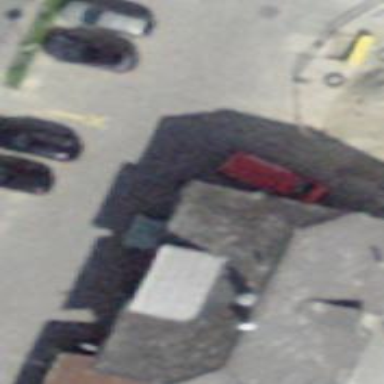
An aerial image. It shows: Building with half-hipped grey roof.